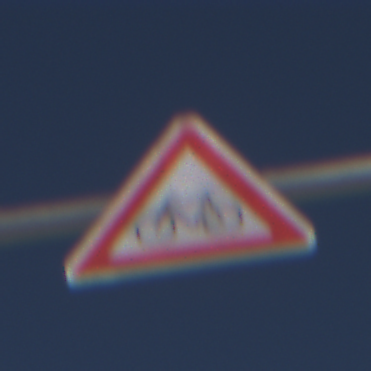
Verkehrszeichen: RadverkehrRechts
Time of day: MorningAfternoon
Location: Outdoor (Nature)
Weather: PartlyCloudy
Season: Winter
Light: Natural